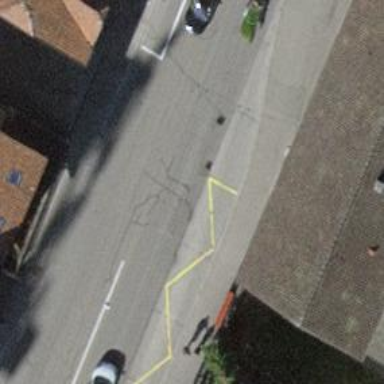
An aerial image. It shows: Bus stop for trolleybuses with designated stop position for public transport.